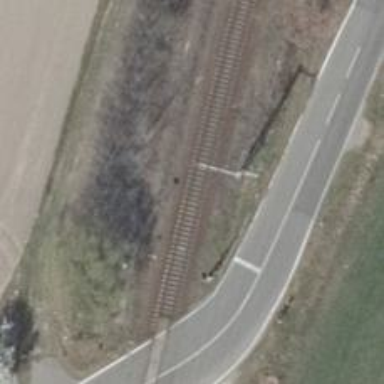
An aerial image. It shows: Railway signal.